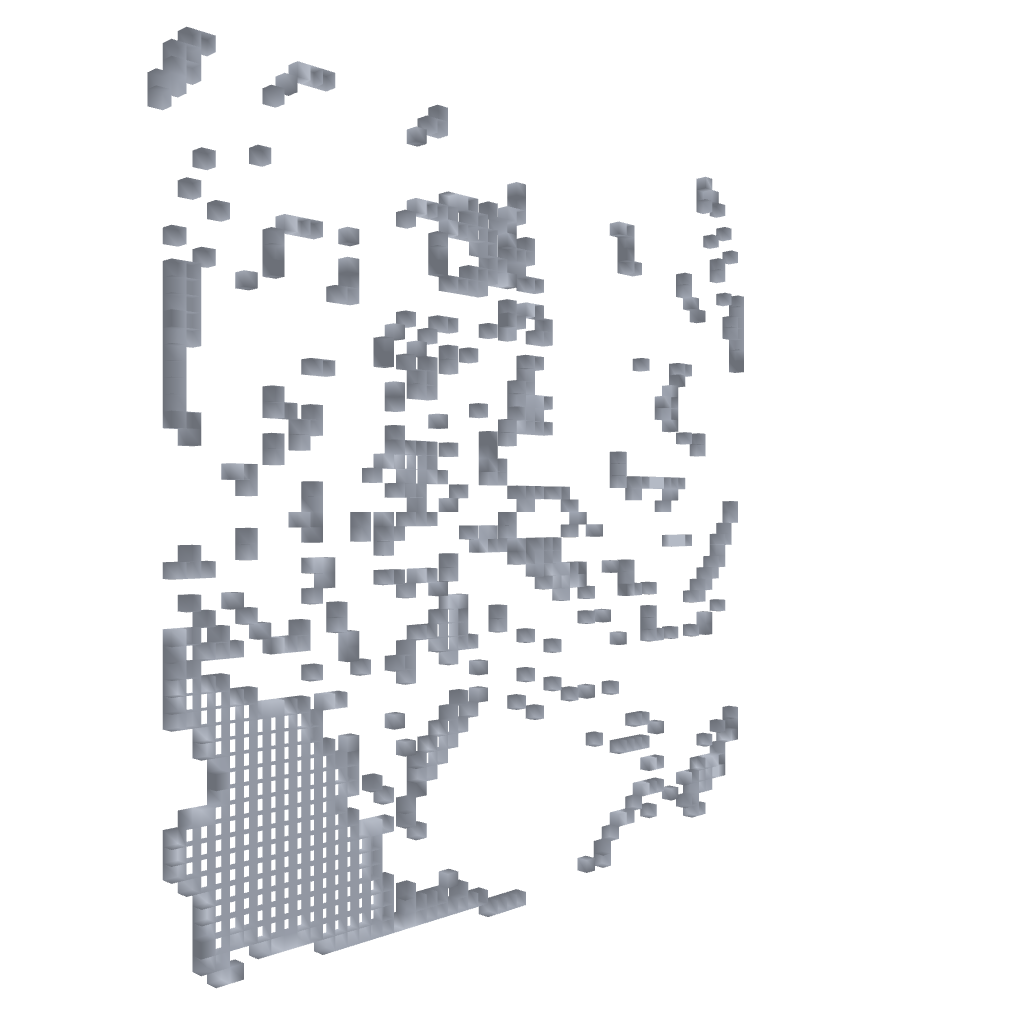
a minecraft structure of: Thanatos Pixel Art